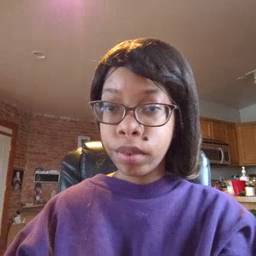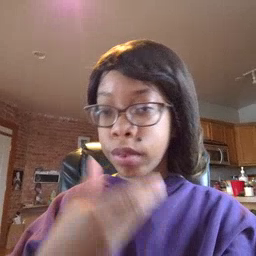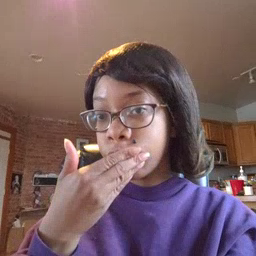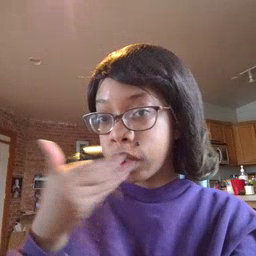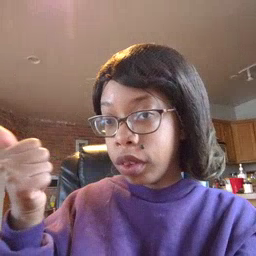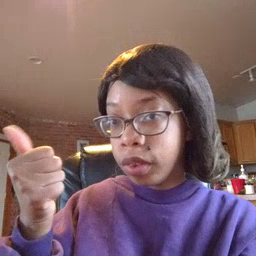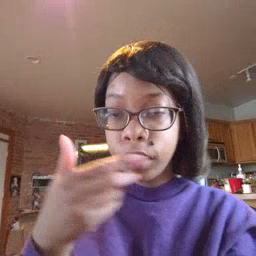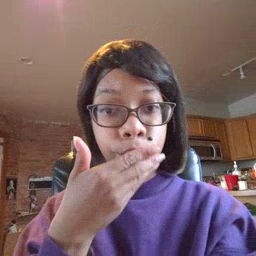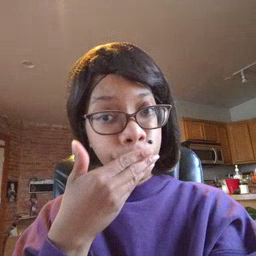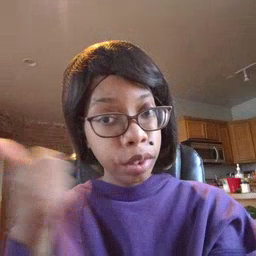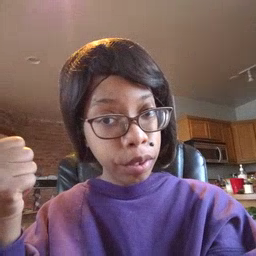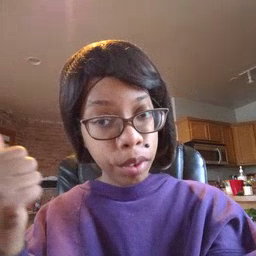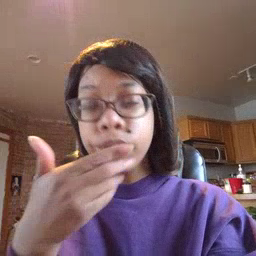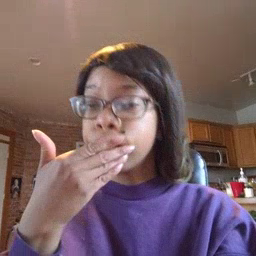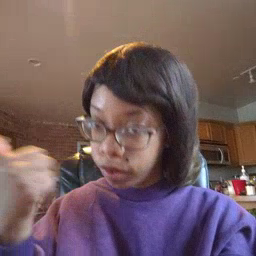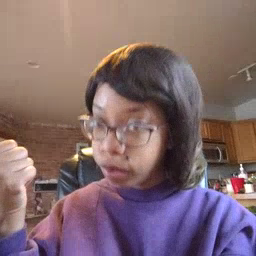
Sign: better